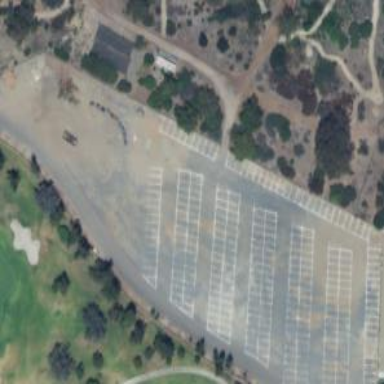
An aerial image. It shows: Parking area with gravel surface.